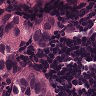
Metastatic tissue present: yes